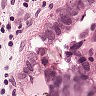
Metastatic tissue present: yes